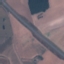
Land use / land cover: Highway